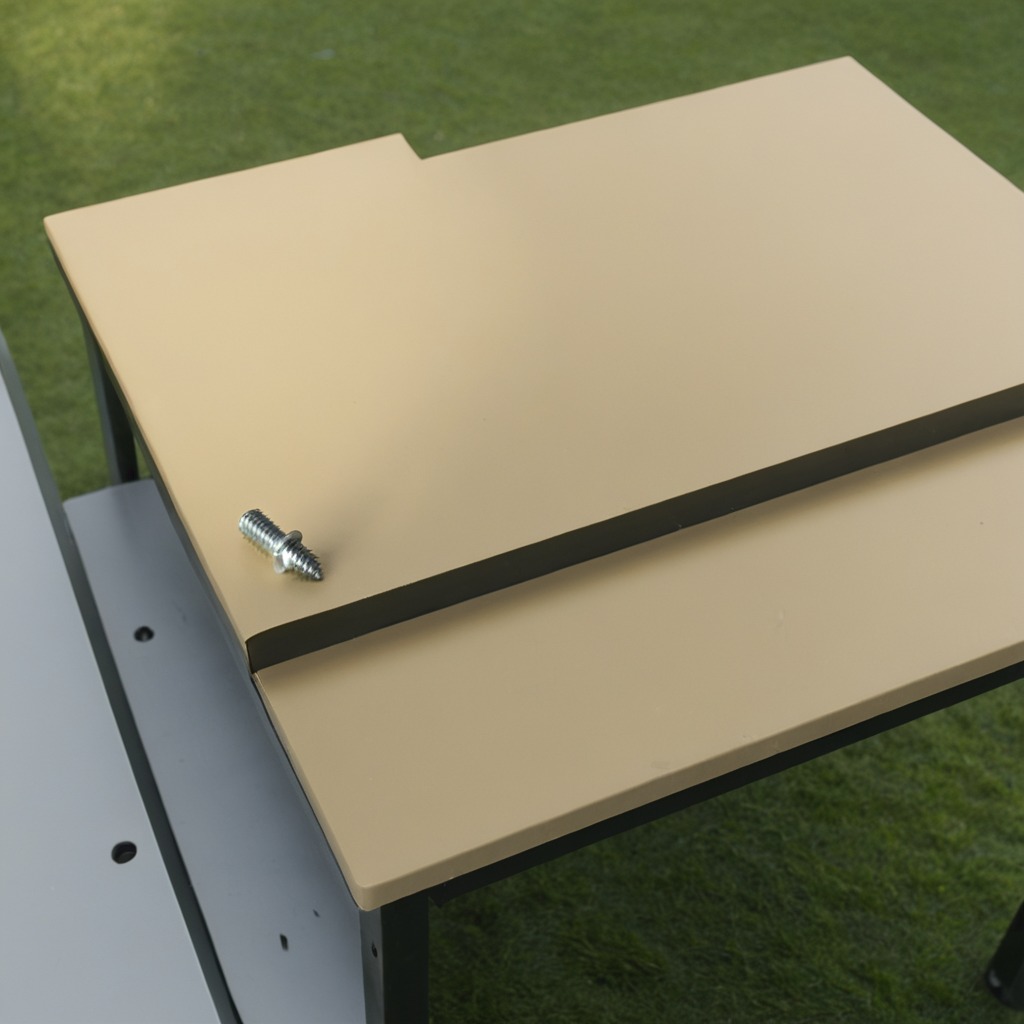
A metal screw is lying on the textured surface of the table.